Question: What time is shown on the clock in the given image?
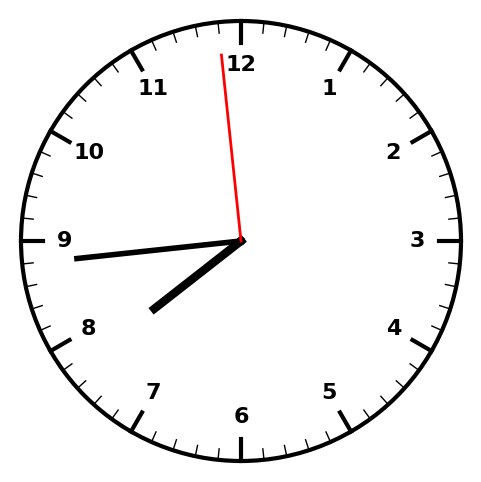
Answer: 07:43:59